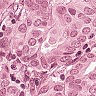
Metastatic tissue present: yes